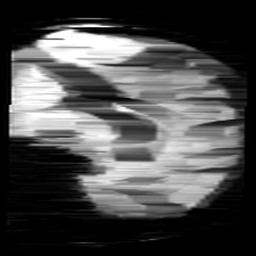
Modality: minIP
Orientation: sagittal
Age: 11
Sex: male
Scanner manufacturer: siemens
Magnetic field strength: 3 T
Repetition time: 0.027 s
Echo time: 0.02 s